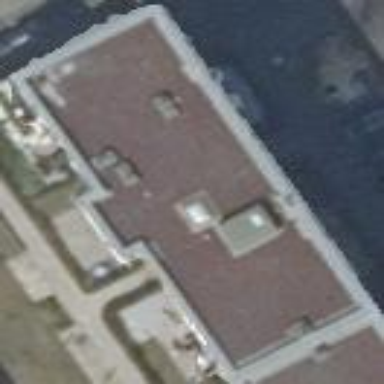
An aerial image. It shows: Residential building with flat roof.